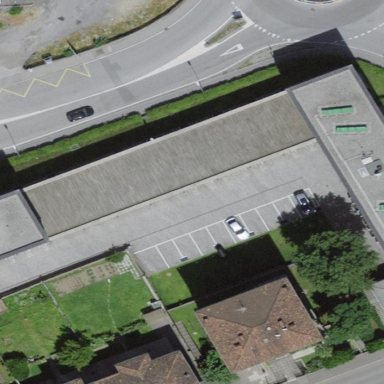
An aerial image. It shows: Commercial building.